【题型】解答题　【知识点】立体几何　【难度】easy
如图，在棱长为2的正方体$ABCD-A_1B_1C_1D_1$中，$E$，$F$分别为线段$DD_1$，$BD$
的中点.

\noindent (1) 求点$D$到平面$AEF$
的距离；

\noindent (2) 求异面直线$EF$与$BC$
所成的角.
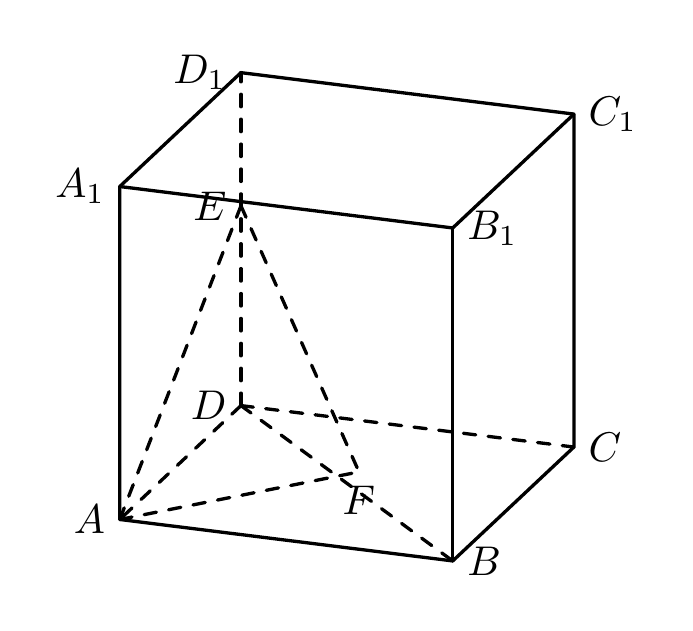
【解答】
【详解】（1）在正方体$ABCD-A_1B_1C_1D_1$中，$E$为线段$DD_1$的中点，所以$ED \perp$平面$ADF$，且$ED=1$，\\
因为
$F$是线段$BD$的中点，所以$S_{\triangle ADF}=\frac{1}{2}S_{\triangle ABD}=\frac{1}{2} \times 2 = 1$，\\
故三棱锥
$E-ADF$的体积$V=\frac{1}{3}S_{\triangle ADF} \times ED = \frac{1}{3} \times 1 \times 1 = \frac{1}{3}$；\\
因为
$E$，$F$分别为线段$DD_1$，$BD$的中点，所以$EF=\frac{1}{2}BD_1=\frac{1}{2} \times 2\sqrt{3}=\sqrt{3}$，\\
又因为
$AE=\sqrt{5}$，$AF=\frac{1}{2}AC=\frac{1}{2} \times 2\sqrt{2}=\sqrt{2}$，所以在$\triangle AEF$中满足$EF^2 + AF^2 = AE^2$，故$\triangle AEF$为直角三角形，\\
则
$S_{\triangle AEF}=\frac{1}{2}AF \times EF = \frac{1}{2} \times \sqrt{2} \times \sqrt{3} = \frac{\sqrt{6}}{2}$，设点$D$到平面$AEF$的距离为$d$，\\
则
$V=\frac{1}{3}S_{\triangle AEF} \times d = \frac{1}{3}$，解得$d = \frac{\sqrt{6}}{3}$，\\
因此点
$D$到平面$AEF$的距离为$\frac{\sqrt{6}}{3}$
.

\vspace{0.3cm}

\noindent
 （2）

\noindent 连接$D_1B$，$D_1C$，因为$E$、$F$分别为线段$DD_1$、$BD$的中点，所以$EF \parallel D_1B$，故异面直线$EF$与$BC$所成的角为$\angle D_1BC$；\\
又
$BC \perp$平面$D_1DCC_1$，$D_1C \subset$平面$D_1DCC_1$，所以$BC \perp D_1C$，\\
所以
$\tan\angle D_1BC = \frac{D_1C}{BC} = \sqrt{2}$，\\
故异面直线
$EF$与$BC$所成的角为$\arctan\sqrt{2}$
.
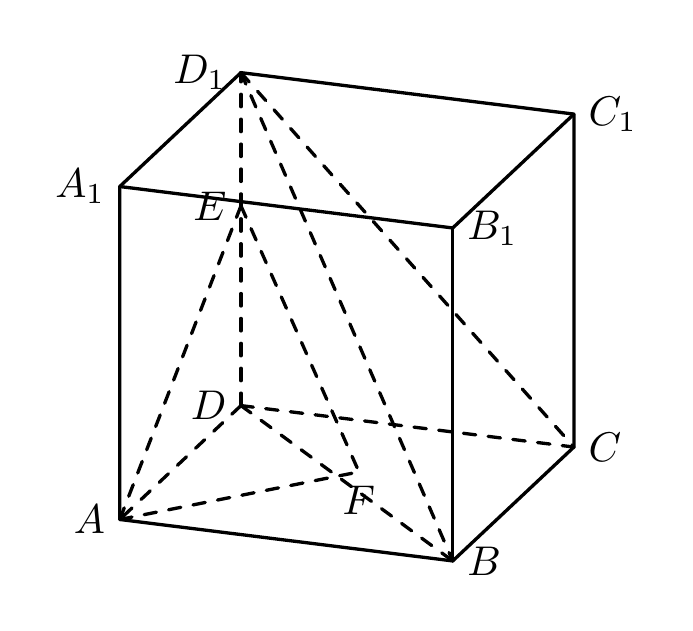